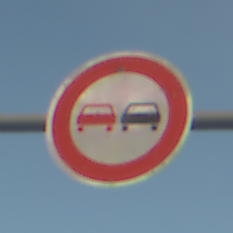
Verkehrszeichen: Ueberholverbot
Umgebung: Outdoor, Nature
Tageszeit: SunriseSunset
Wetter: Clear
Licht: Natural
Jahreszeit: Winter
Kontrast: LowContrast